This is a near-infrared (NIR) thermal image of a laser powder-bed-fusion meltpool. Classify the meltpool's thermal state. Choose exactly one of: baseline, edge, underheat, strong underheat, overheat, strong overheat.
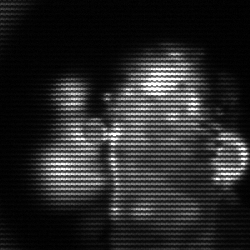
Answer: strong underheat